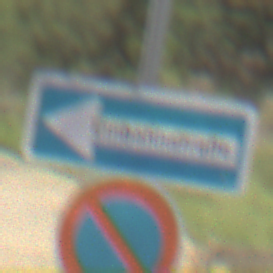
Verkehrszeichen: EinbahnstrasseLinksweisend
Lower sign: EingeschraenktesHalteverbot
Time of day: Midday
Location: Outdoor (Nature)
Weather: PartlyCloudy
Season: NotSpecified
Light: Natural